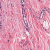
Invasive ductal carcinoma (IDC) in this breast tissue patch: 0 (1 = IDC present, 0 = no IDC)